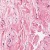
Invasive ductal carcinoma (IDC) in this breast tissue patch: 0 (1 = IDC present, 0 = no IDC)